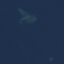
Land use / land cover: SeaLake